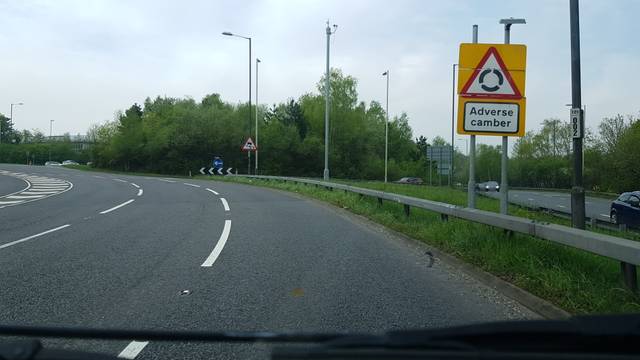
Region: United Kingdom
Coordinates: 51.276, -1.111